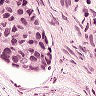
Metastatic tissue present: yes